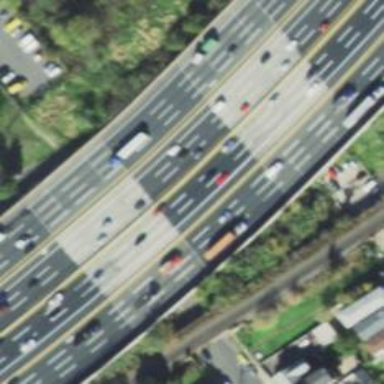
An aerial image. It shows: Motorway with embankment.